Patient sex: F
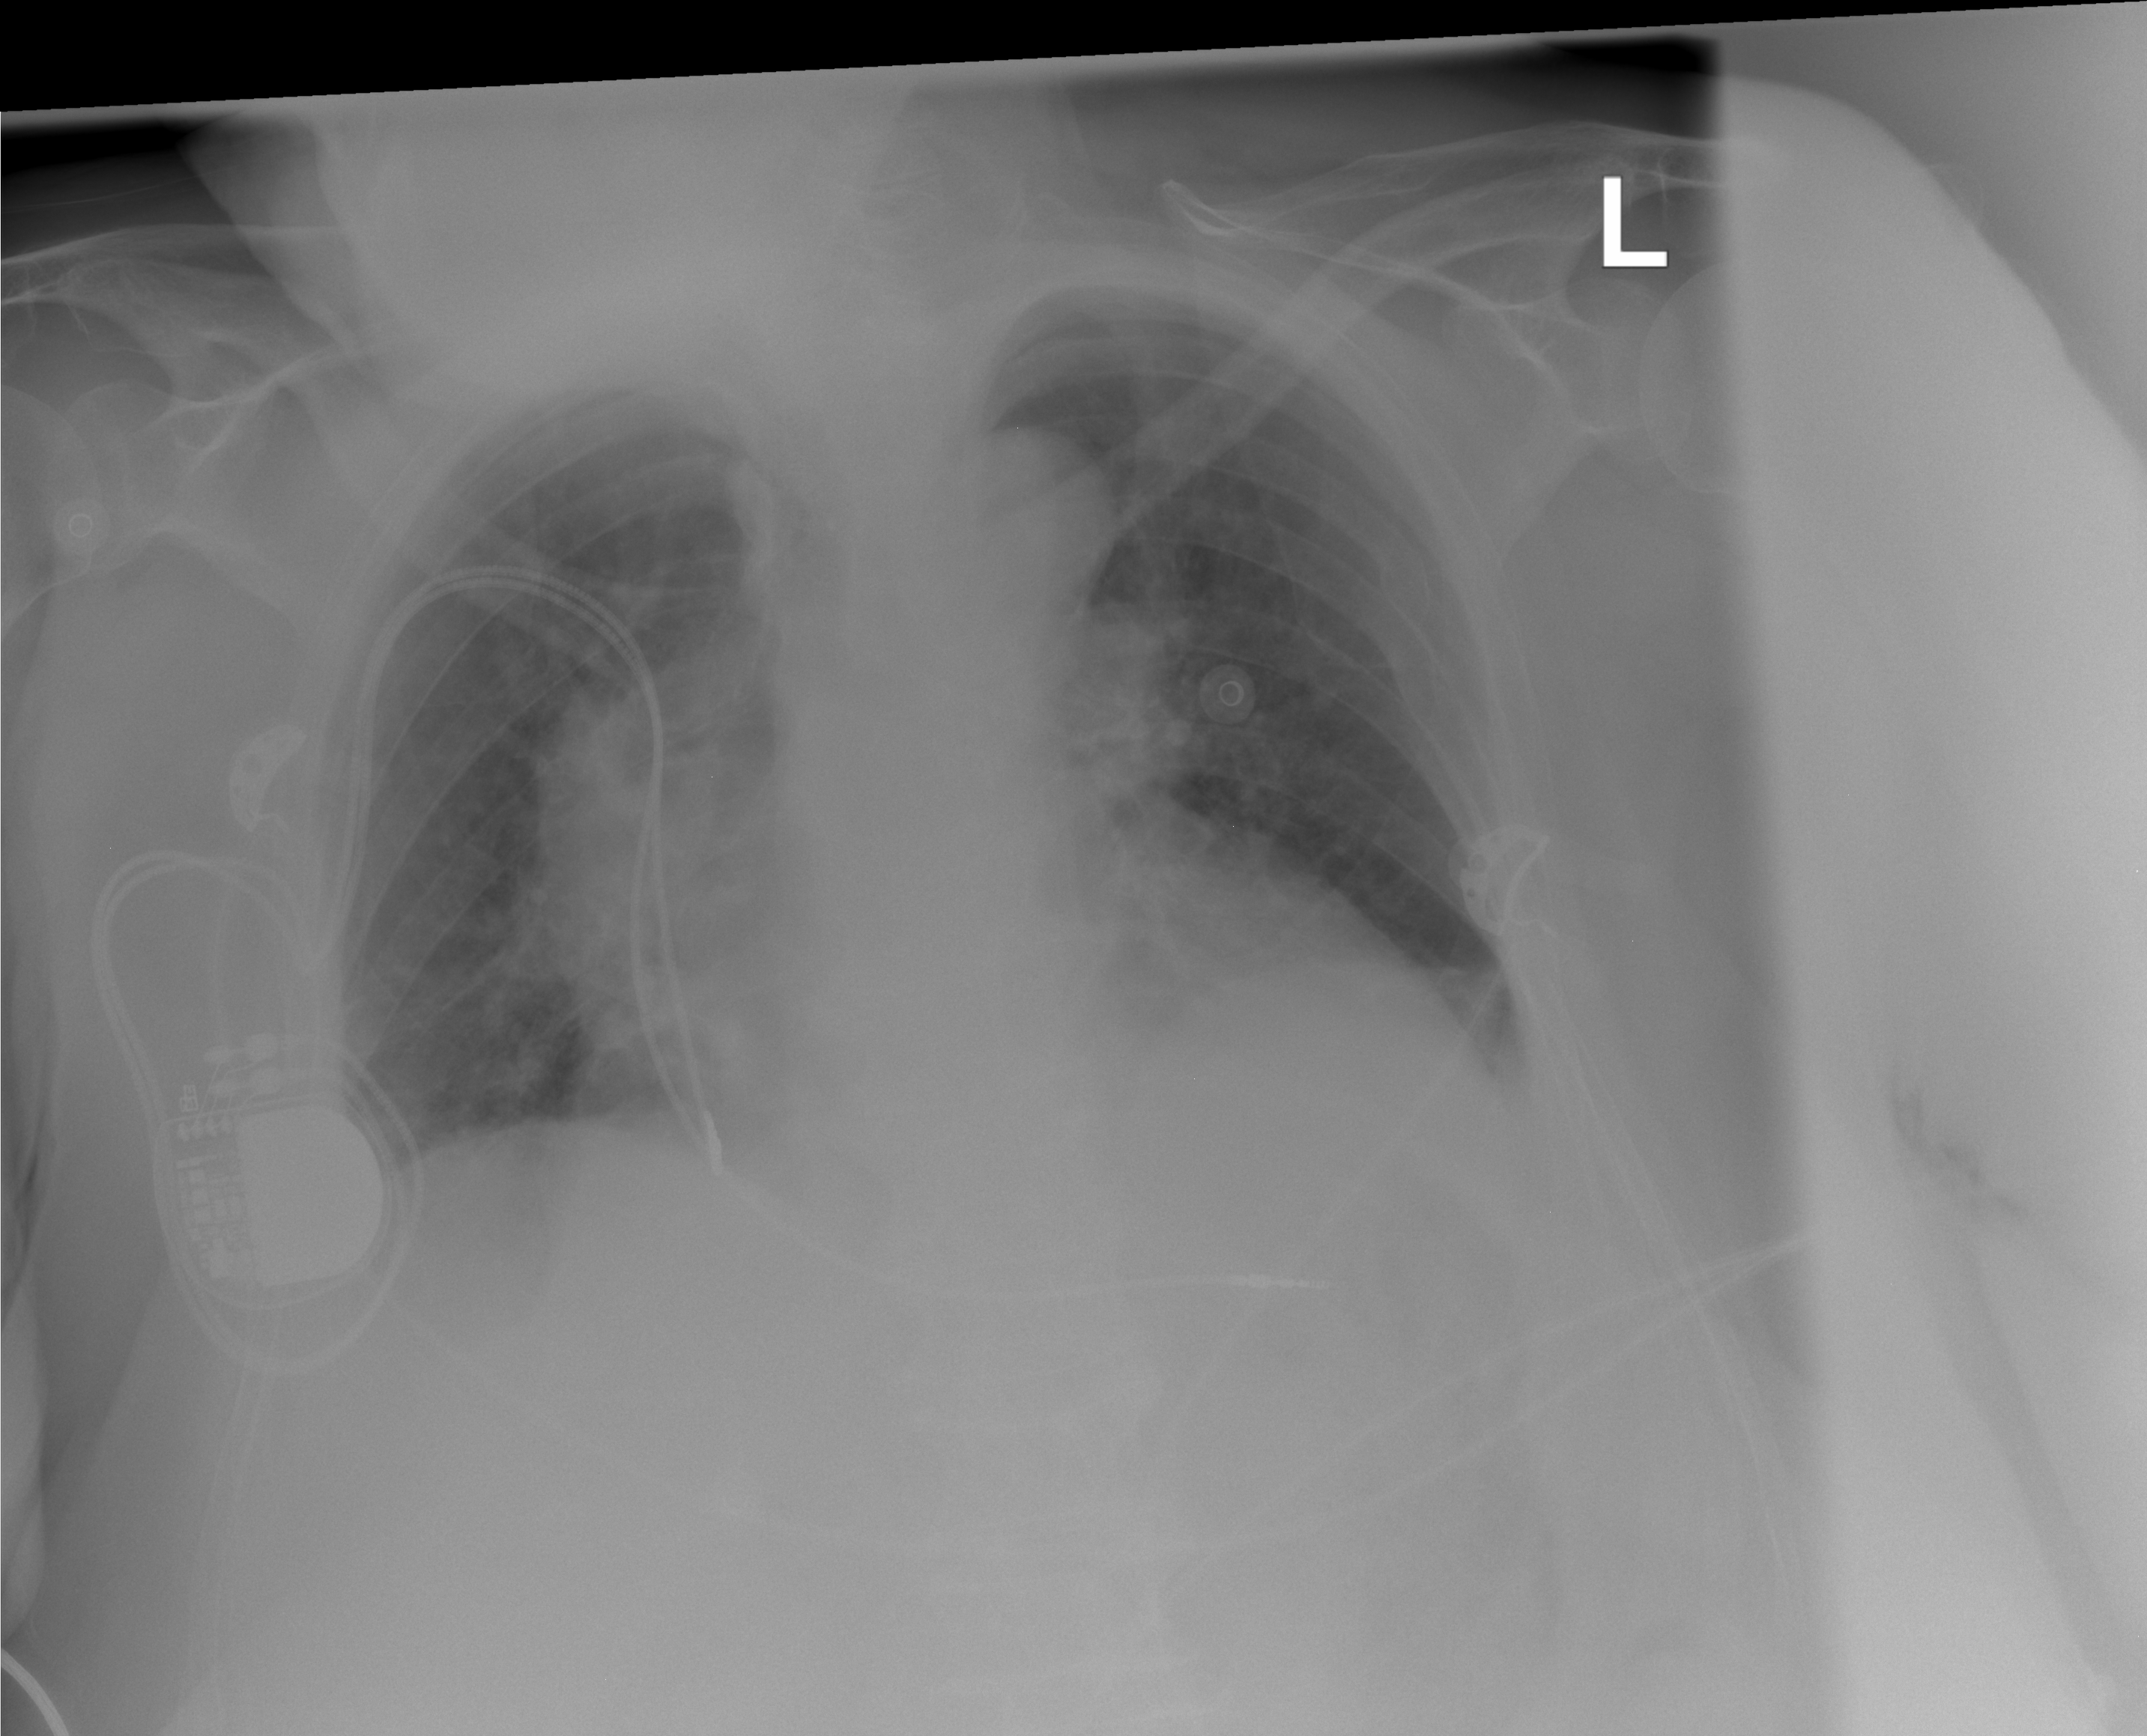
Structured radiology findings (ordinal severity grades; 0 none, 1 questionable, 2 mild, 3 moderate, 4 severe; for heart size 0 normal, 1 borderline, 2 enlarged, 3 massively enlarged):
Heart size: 2
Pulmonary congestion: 1
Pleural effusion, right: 0
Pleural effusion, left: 0
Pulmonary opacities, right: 0
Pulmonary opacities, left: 0
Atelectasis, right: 0
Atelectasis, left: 0